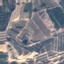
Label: PermanentCrop